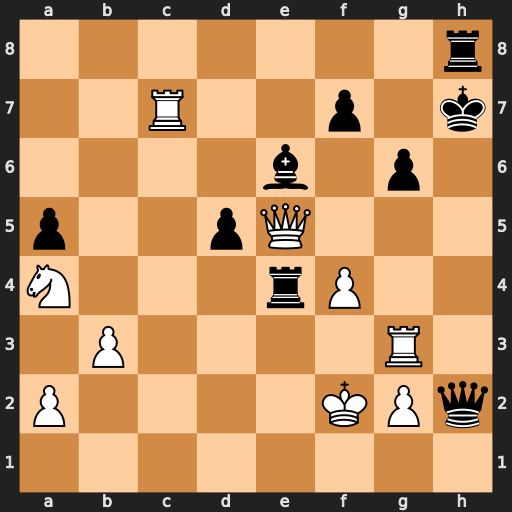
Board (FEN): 7r/2R2p1k/4b1p1/p2pQ3/N3rP2/1P4R1/P4KPq/8
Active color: w
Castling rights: -
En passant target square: -
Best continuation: Qf6 Re2+ Kxe2 Qxg3 Qxe6